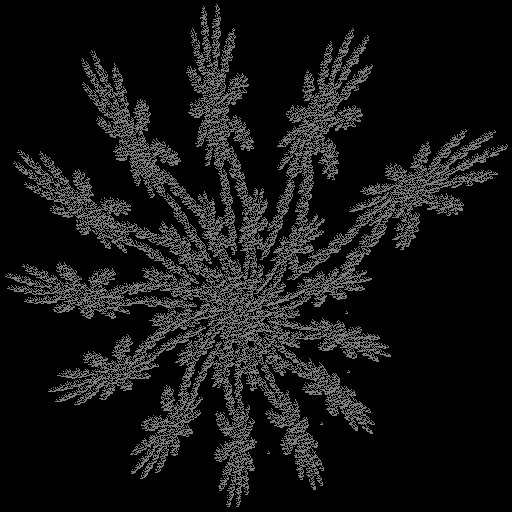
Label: swirl